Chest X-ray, PA view. Patient: 29 years old, sex M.
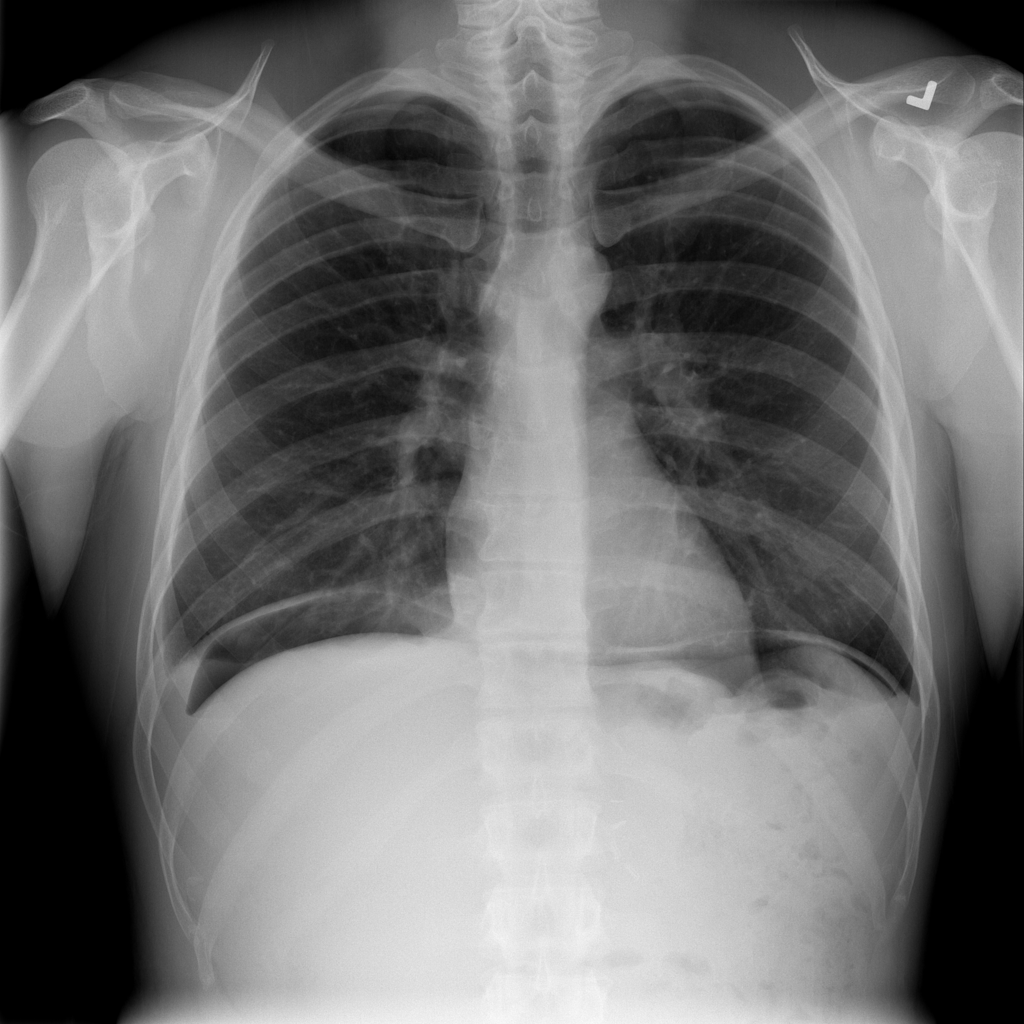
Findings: Atelectasis, Effusion, Infiltration